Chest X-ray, PA view. Patient: 54 years old, sex M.
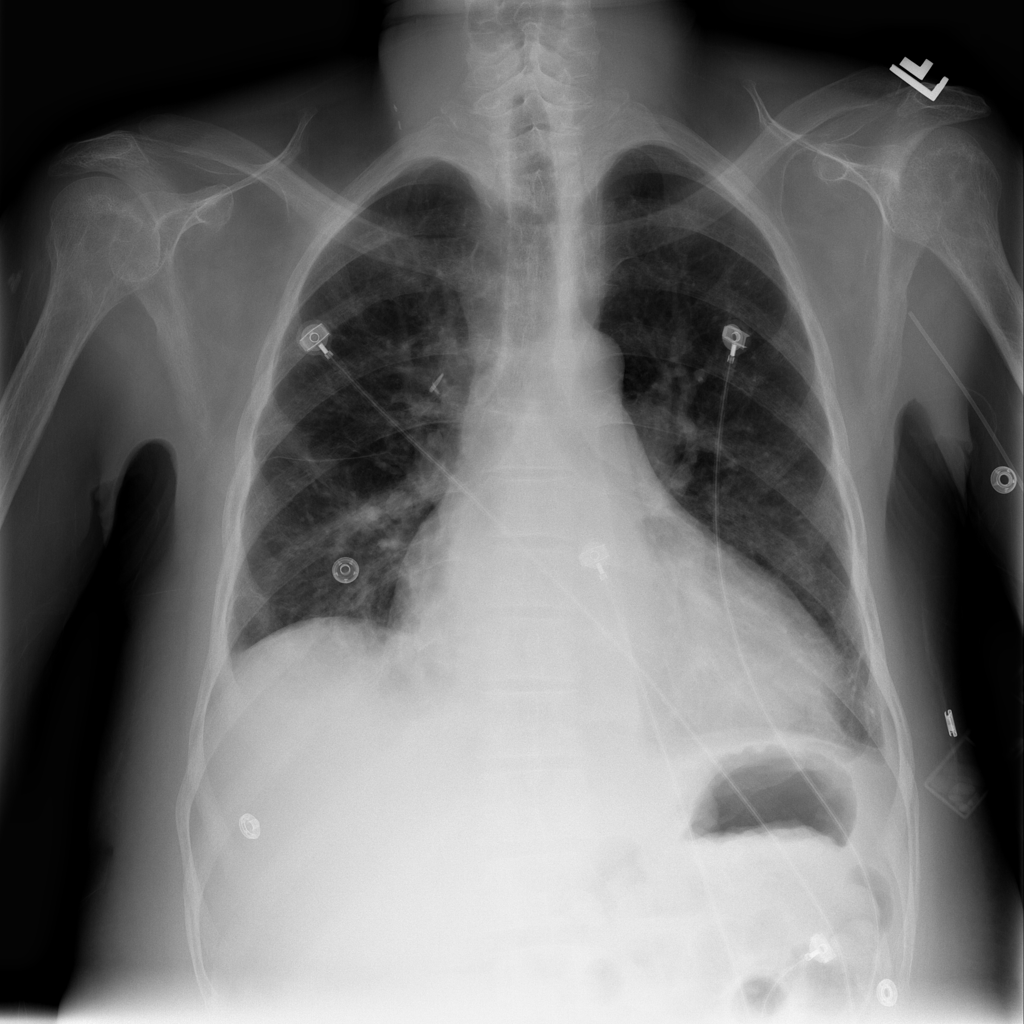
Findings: Cardiomegaly, Infiltration